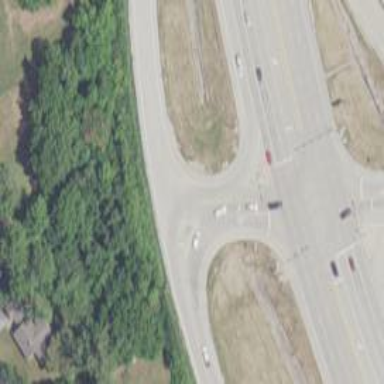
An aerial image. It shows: Trunk link highway.